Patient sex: F
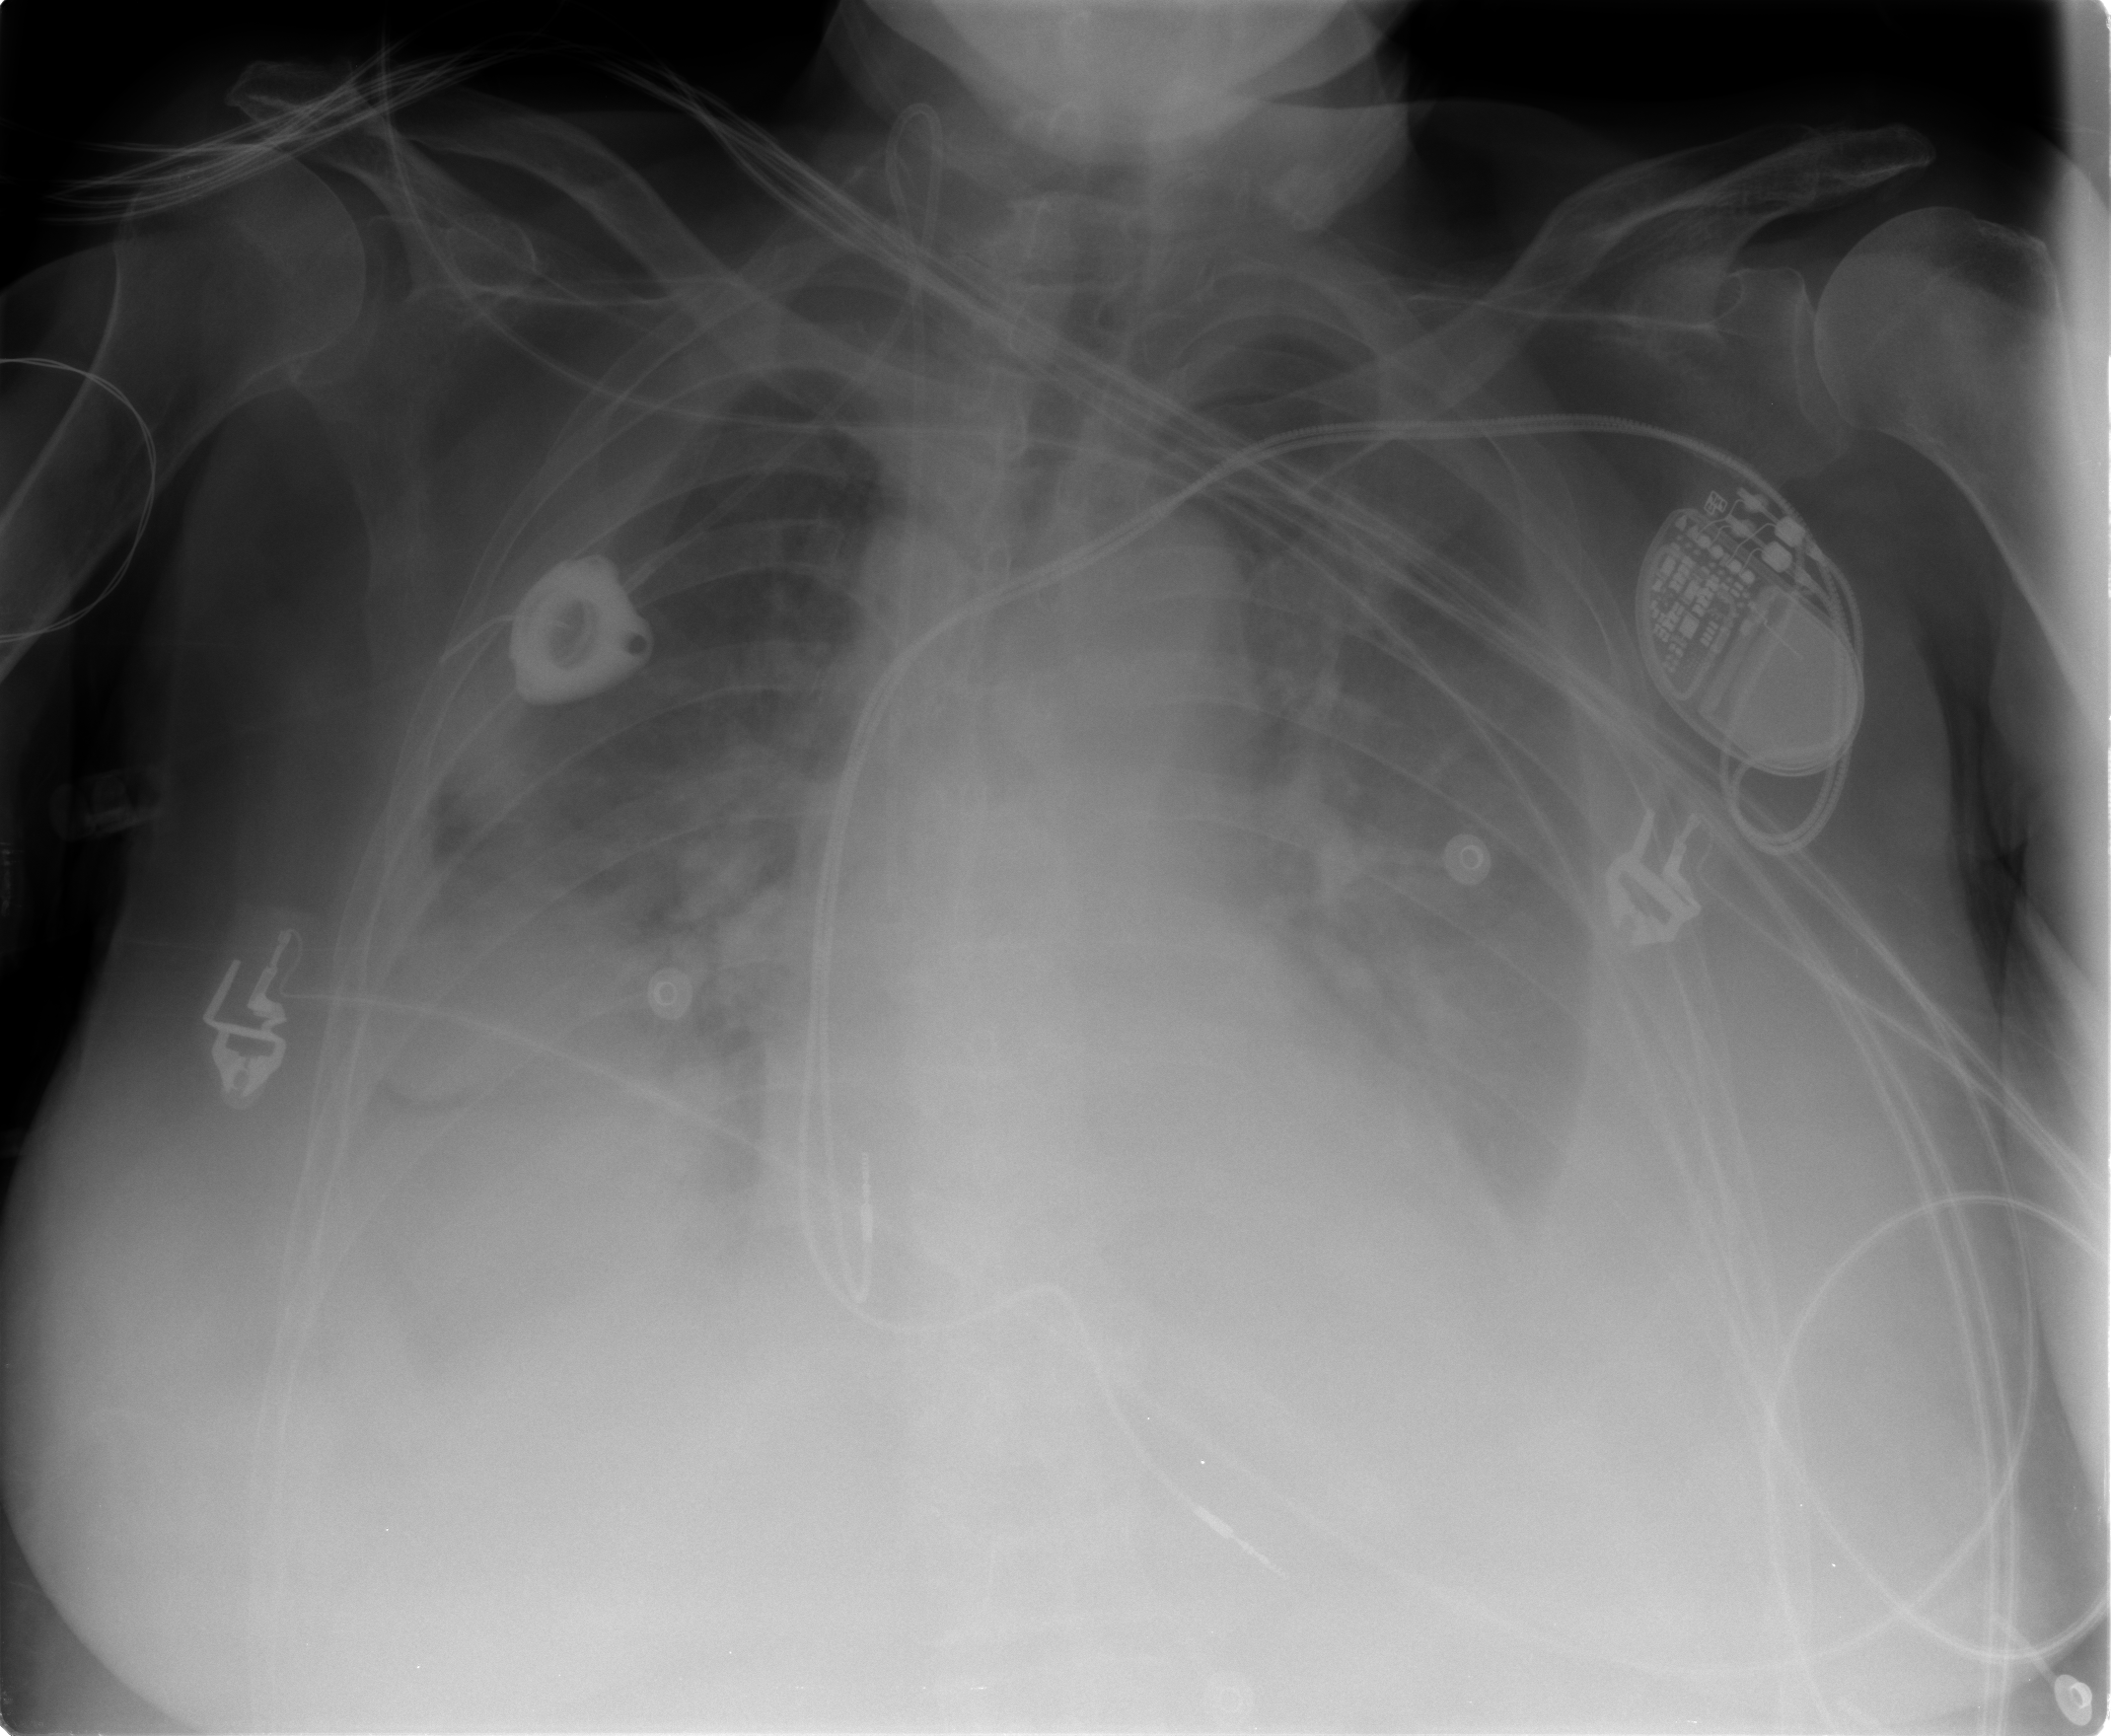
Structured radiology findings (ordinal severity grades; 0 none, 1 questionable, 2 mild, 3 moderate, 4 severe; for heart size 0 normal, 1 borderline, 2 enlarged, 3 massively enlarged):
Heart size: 0
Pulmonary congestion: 2
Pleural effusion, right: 3
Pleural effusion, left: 3
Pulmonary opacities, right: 2
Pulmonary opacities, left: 2
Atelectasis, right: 3
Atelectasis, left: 3